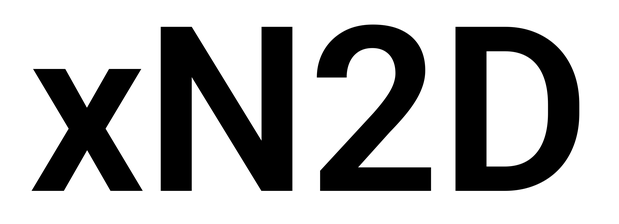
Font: Roboto_SemiBold